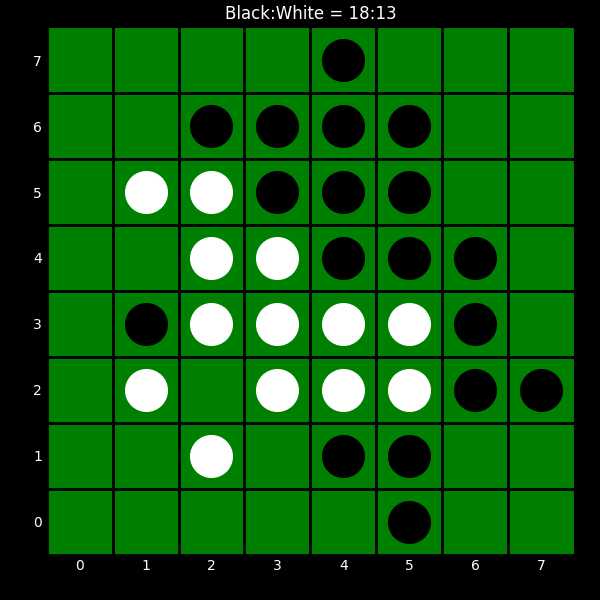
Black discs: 18
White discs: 13